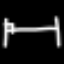
Label: bed